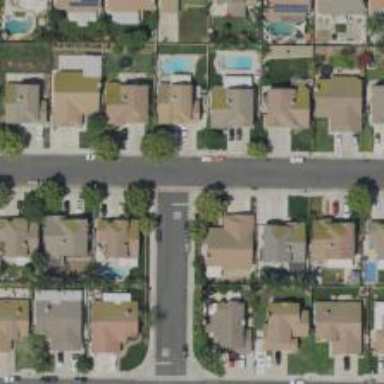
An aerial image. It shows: Residential road.